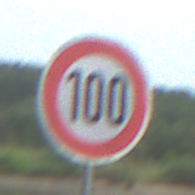
Verkehrszeichen: Geschwindigkeit100
Umgebung: Roofed, Beach
Tageszeit: Midday
Wetter: Overcast
Licht: Natural
Jahreszeit: NotSpecified
Kontrast: LowContrast